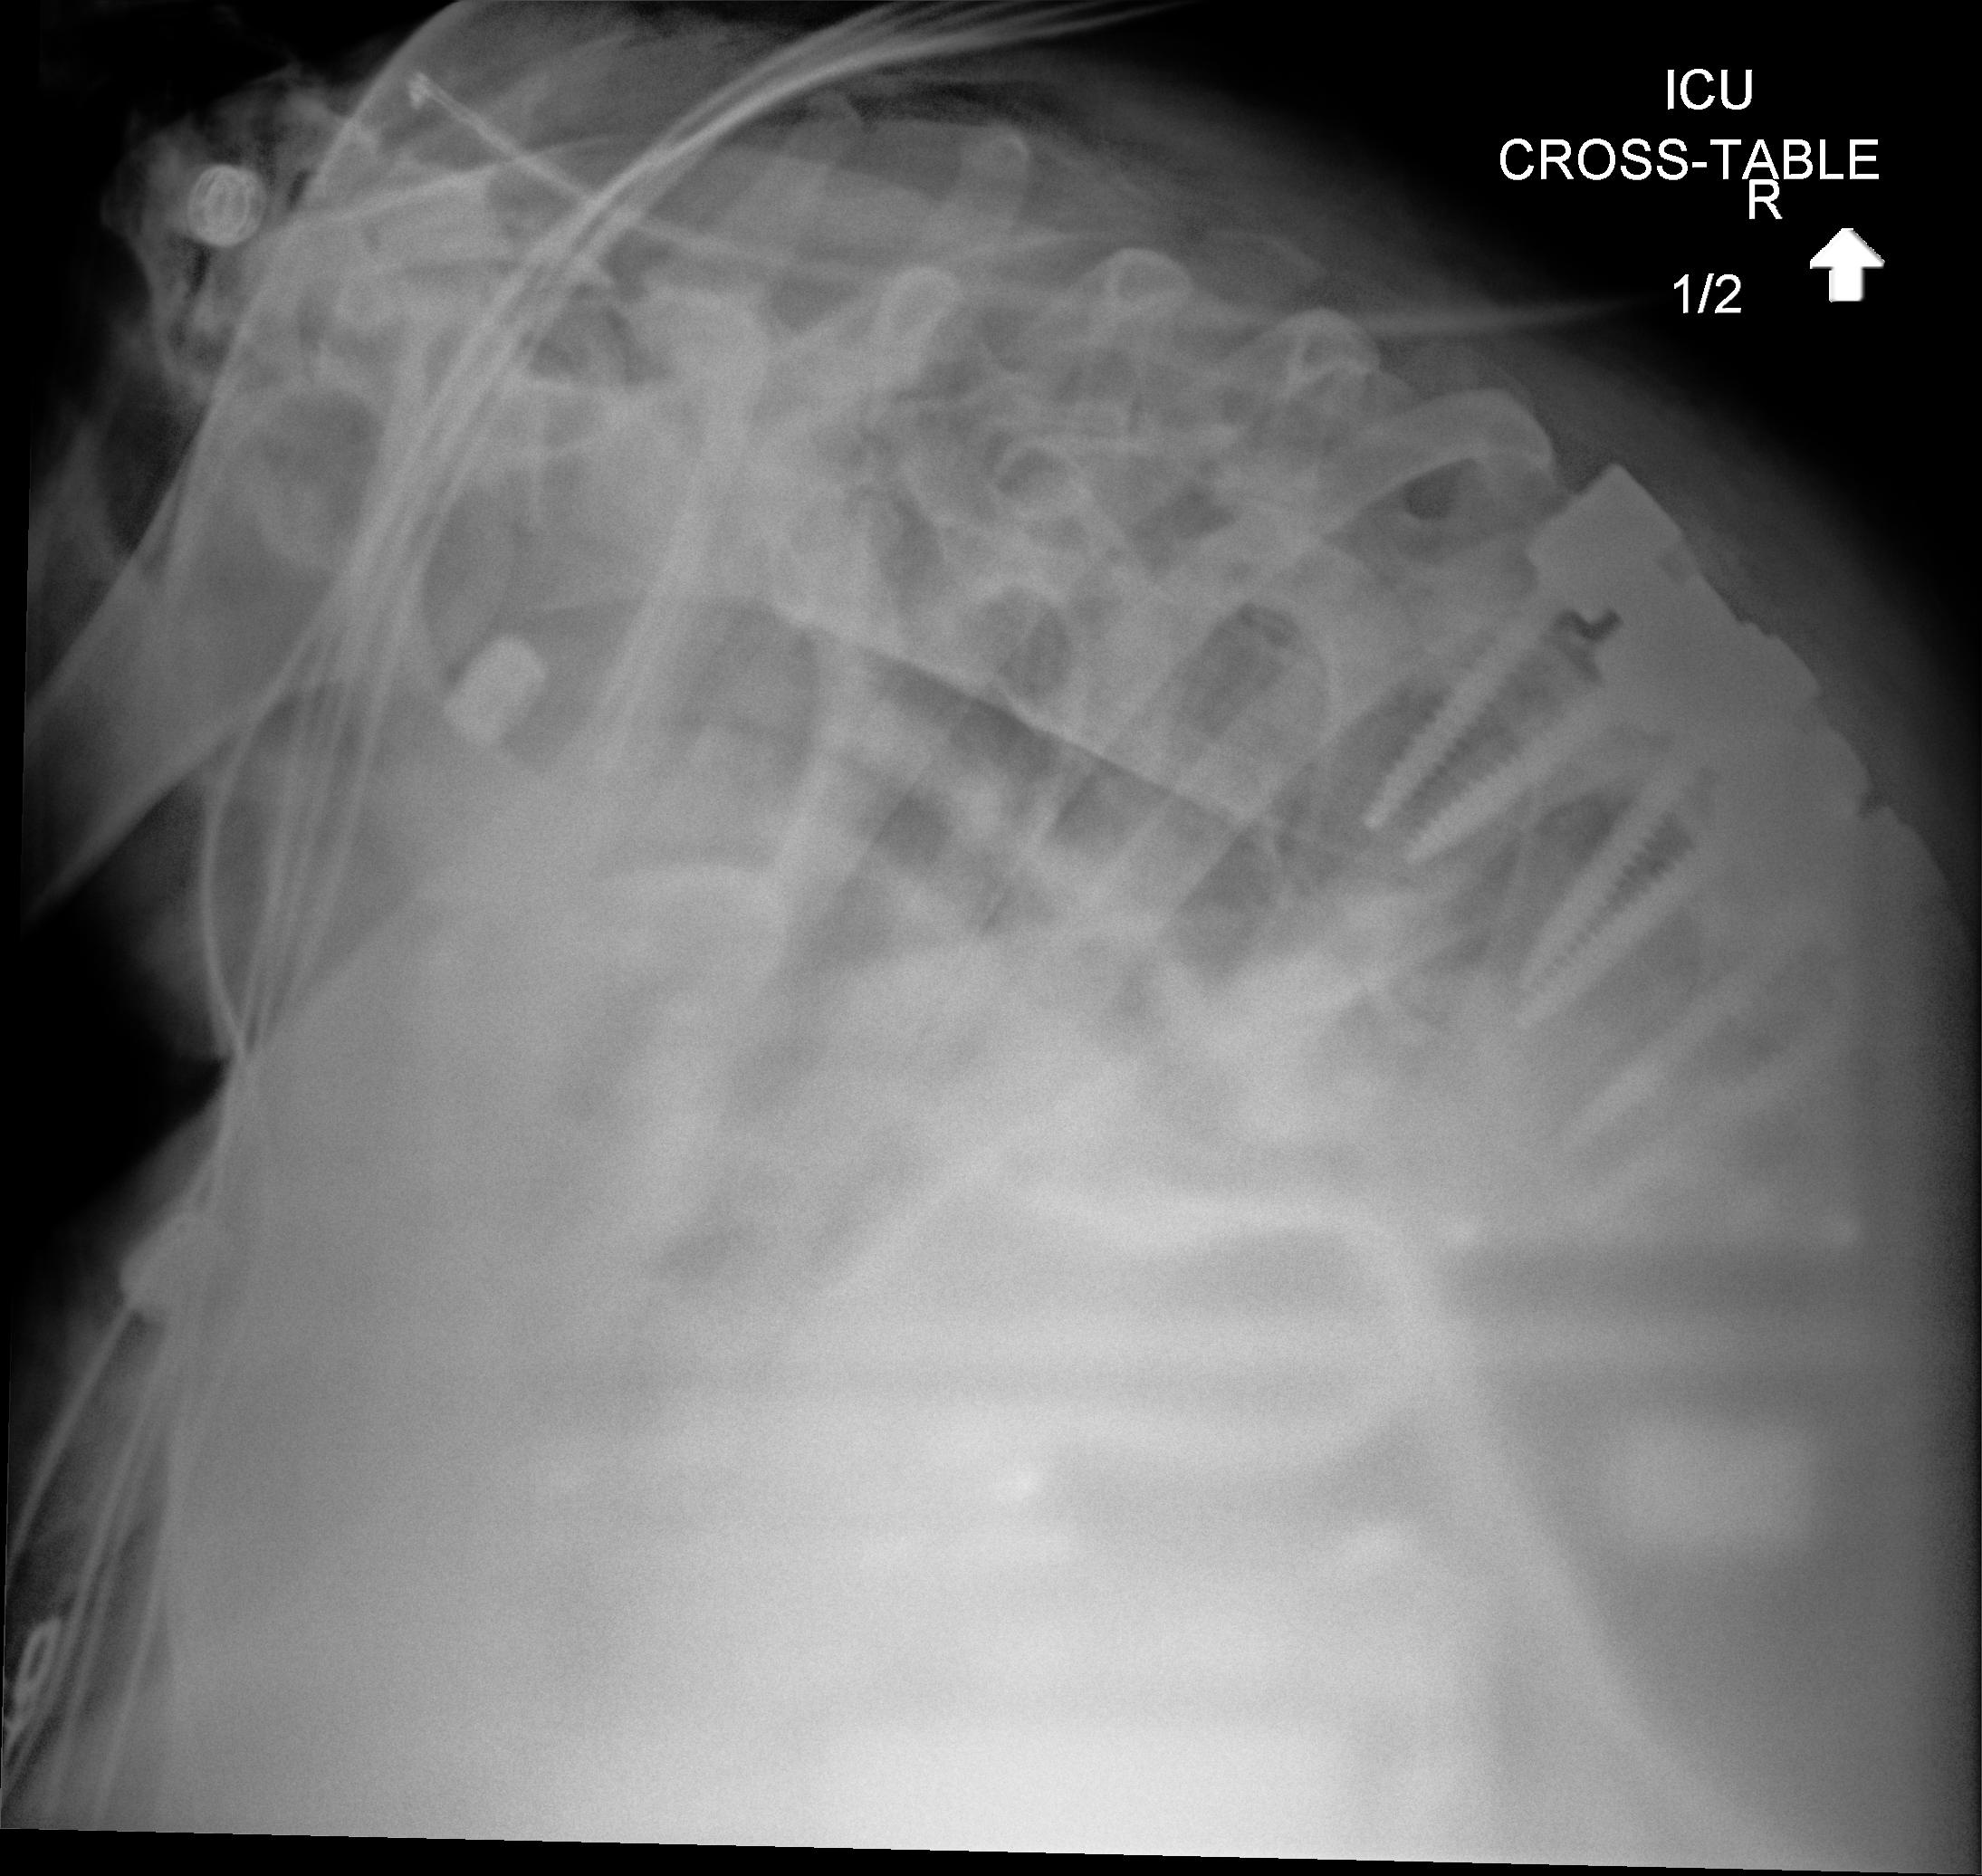
View: LATERAL
Implant manufacturer: Styker everest (K2M)